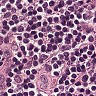
Metastatic tissue present: no